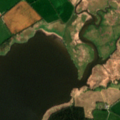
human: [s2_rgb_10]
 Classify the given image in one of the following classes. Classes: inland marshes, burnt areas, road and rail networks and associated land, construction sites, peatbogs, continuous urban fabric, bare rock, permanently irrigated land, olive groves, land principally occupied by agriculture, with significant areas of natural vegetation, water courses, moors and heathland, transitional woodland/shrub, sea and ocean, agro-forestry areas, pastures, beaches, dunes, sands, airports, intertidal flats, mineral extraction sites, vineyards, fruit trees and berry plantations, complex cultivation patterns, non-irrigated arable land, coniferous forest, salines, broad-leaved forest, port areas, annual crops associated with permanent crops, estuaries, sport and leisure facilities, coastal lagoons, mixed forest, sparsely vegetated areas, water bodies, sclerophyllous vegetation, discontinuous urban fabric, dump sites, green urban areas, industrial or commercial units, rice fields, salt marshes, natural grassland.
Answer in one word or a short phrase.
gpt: pastures, salt marshes, estuaries